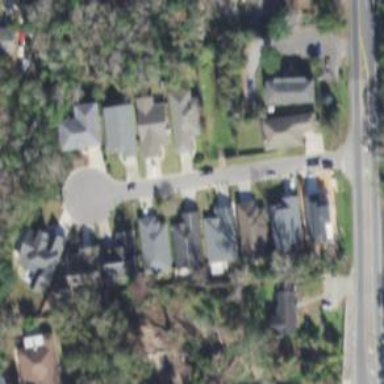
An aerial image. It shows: Neighborhood.